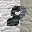
Label: 8